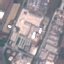
Label: Industrial